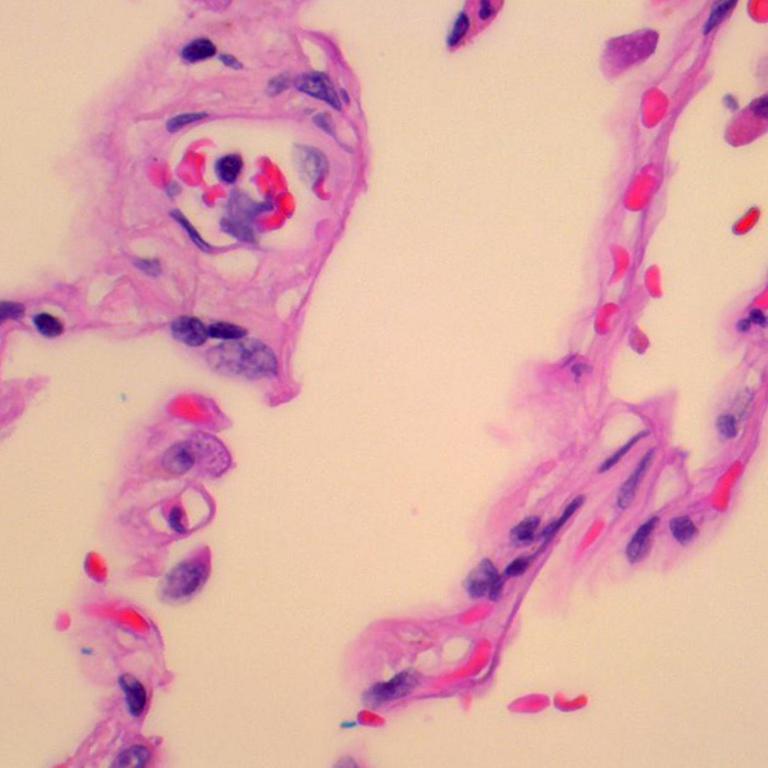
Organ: lung
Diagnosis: benign